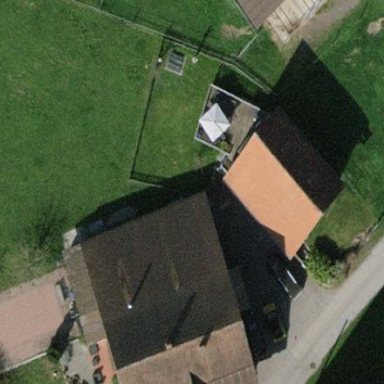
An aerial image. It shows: Detached building.